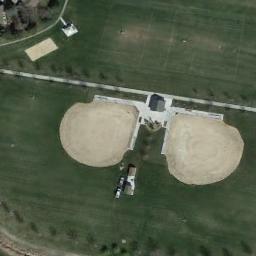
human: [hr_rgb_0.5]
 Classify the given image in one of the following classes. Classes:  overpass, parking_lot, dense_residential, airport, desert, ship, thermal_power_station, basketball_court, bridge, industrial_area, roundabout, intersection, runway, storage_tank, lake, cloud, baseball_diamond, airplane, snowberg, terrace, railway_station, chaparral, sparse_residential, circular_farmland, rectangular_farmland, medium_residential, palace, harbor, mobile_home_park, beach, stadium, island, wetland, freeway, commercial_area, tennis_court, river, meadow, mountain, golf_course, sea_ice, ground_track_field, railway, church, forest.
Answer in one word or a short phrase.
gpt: baseball_diamond